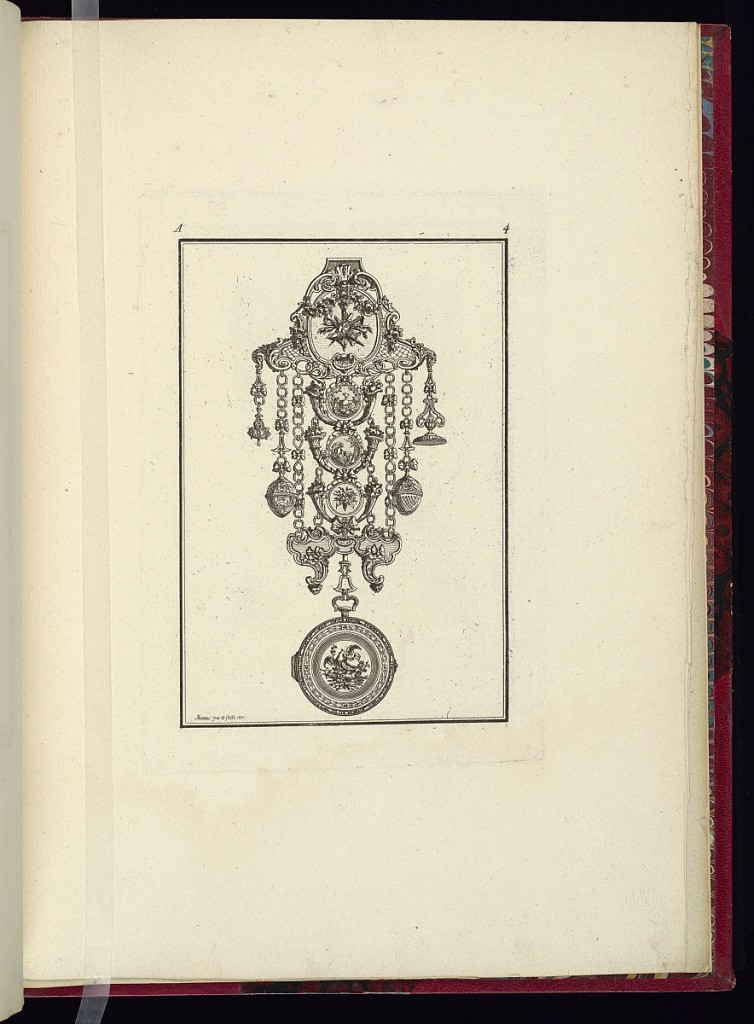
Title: Chatelaine Design
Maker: Pierre Moreau, French, 1722 – 1798
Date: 1771
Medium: Etching and engraving on laid paper
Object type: Print
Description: Within a double-lined frame, a design for a chatelaine, with medallions, chains with a seal, egg-shaped charm and a round watchcase decorated with birds, flowers, and bands. The upper section of the chatelaine is decorated with a framed cartouche featuring a trophy of musical instruments and ornamented with a hanging garland of flowers, surrounded by fleurons, ‘rocaille' scrolls, acanthus leaves, bows, shells, and a scale pattern, The three hanging medallions feature flowers, a bird, and a dog, each framed by two cornucopias. The plate is signed, numbered and dated.